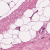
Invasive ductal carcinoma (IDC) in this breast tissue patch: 0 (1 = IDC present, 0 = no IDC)